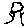
Label: tree